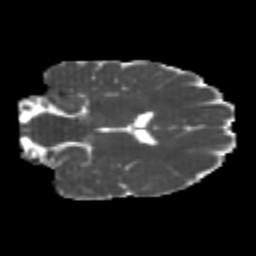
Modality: MD
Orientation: coronal
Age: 21
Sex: female
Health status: healthy
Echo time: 0.074 s